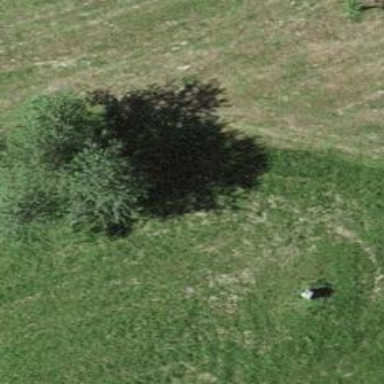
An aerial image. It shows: Single tag "natural: tree."